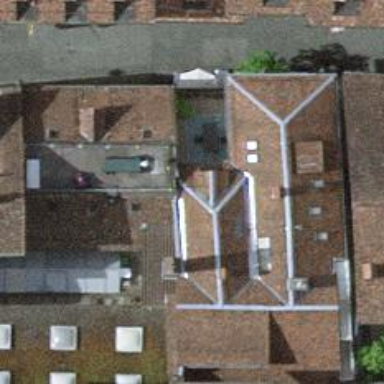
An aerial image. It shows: Restaurant.